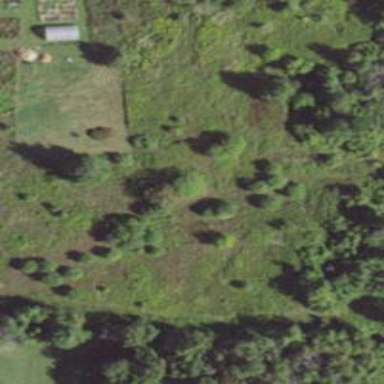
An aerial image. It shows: Disc golf hole.